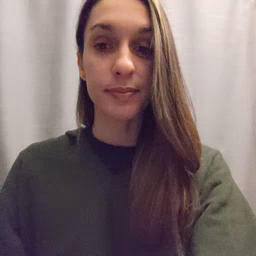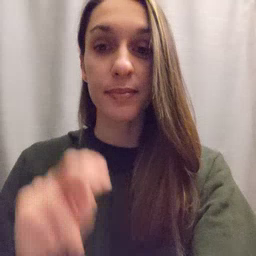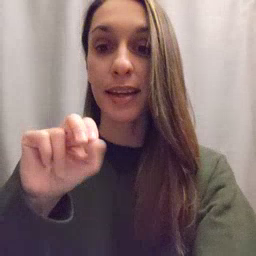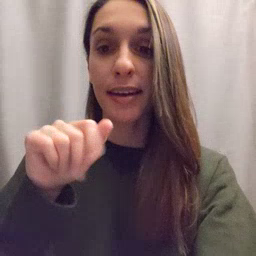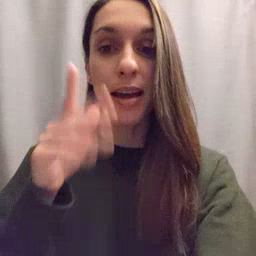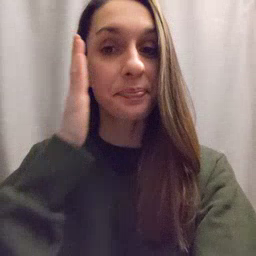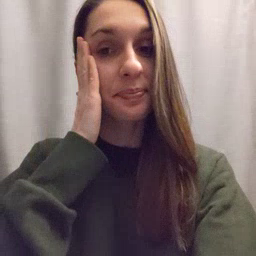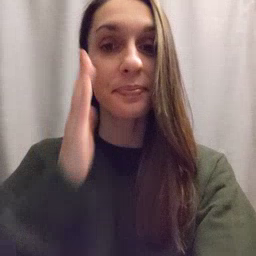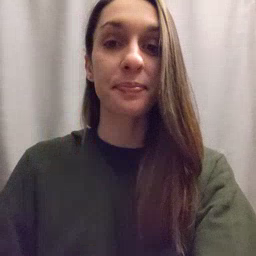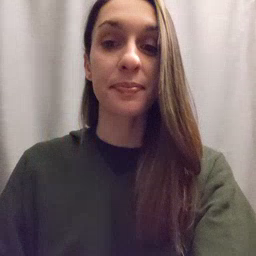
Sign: nap